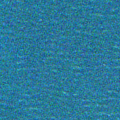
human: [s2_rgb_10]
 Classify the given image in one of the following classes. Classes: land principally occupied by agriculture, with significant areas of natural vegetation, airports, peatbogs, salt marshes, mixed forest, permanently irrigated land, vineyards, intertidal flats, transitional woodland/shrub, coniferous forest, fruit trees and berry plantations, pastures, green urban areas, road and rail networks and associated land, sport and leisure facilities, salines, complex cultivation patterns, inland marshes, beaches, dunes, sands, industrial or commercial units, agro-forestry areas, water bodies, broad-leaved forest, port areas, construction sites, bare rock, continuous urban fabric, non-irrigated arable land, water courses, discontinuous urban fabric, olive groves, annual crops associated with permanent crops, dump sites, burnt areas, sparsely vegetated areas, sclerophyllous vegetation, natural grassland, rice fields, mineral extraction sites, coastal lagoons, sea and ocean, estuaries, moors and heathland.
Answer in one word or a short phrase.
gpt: sea and ocean